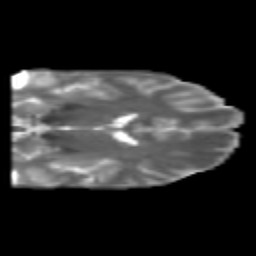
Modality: T2w
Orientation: coronal
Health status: healthy
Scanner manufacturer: philips
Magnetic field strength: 3 T
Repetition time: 8.772 s
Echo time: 0.05036 s